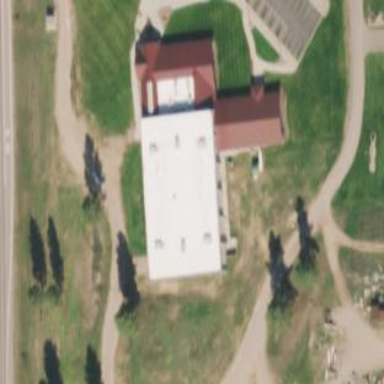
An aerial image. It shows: Fitness center building.